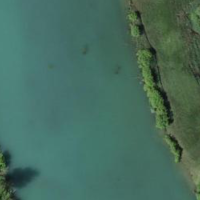
EUNIS habitat code: 15
Species observed at this site:
Calopteryx virgo